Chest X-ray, PA view. Patient: 42 years old, sex M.
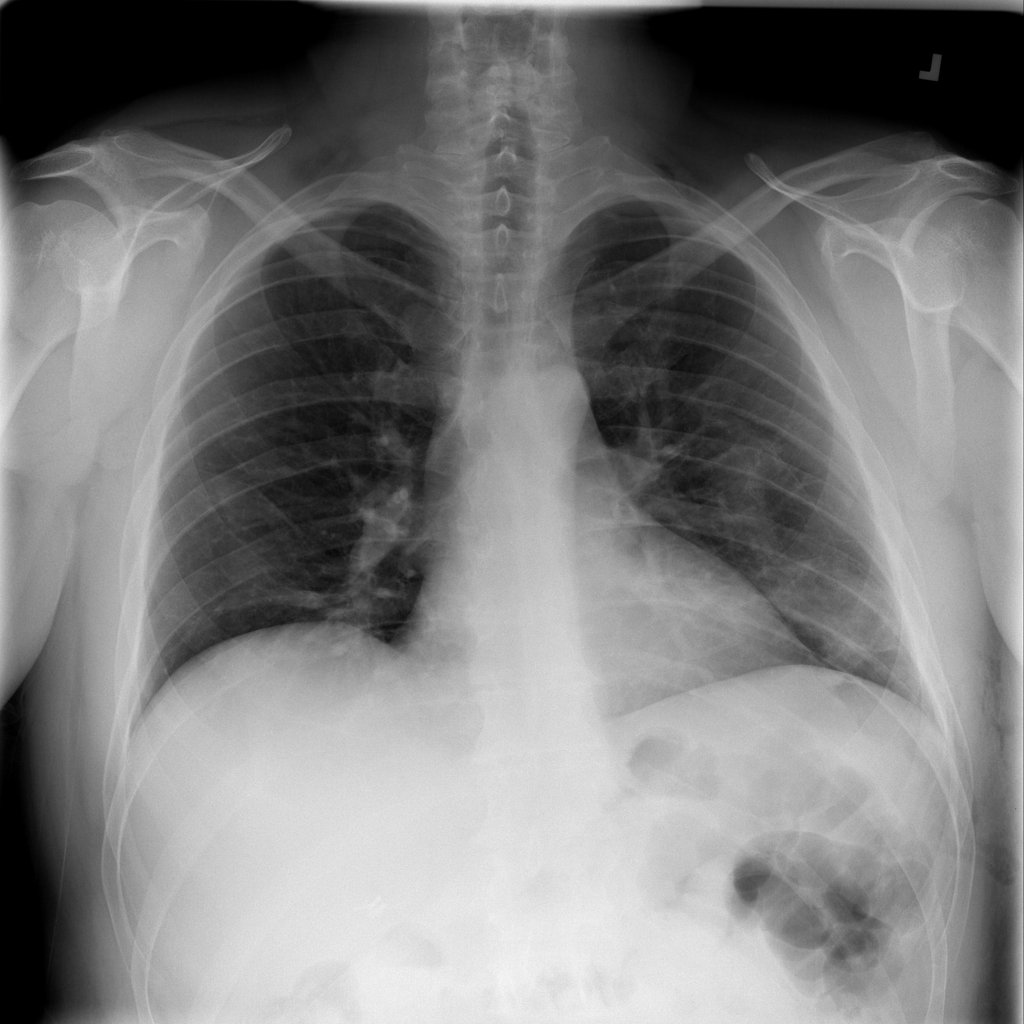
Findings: Atelectasis